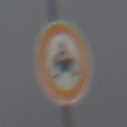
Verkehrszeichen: VerbotKraftraeder
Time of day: MorningAfternoon
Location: Outdoor (Nature)
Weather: PartlyCloudy
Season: NotSpecified
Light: Natural